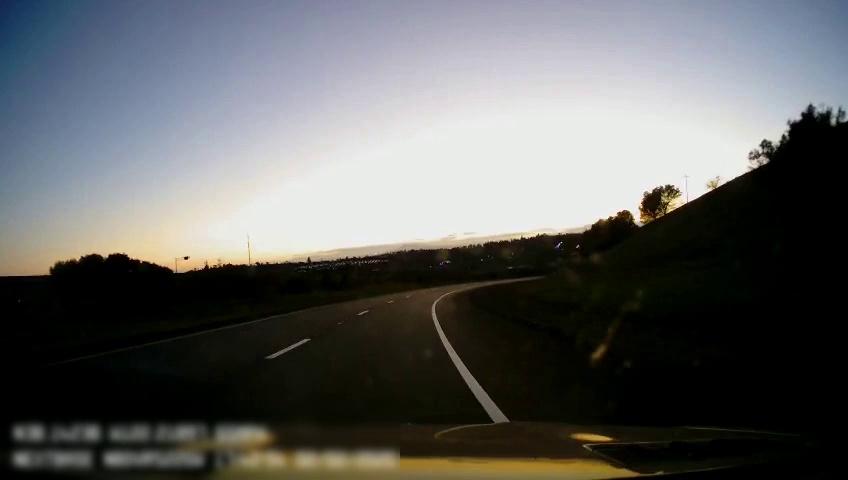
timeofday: Dusk/Dawn/Twilight
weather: Sunny
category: Drivable Space
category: Lanes | Alternate Lane
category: Lanes | Alternate Lane
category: Lanes | Alternate Lane